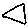
Label: square